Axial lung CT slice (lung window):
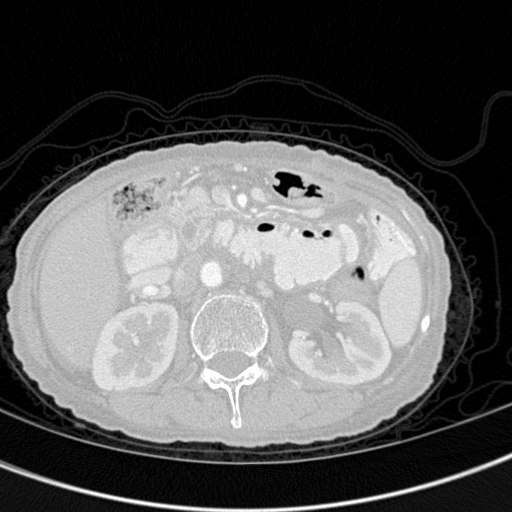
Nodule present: no